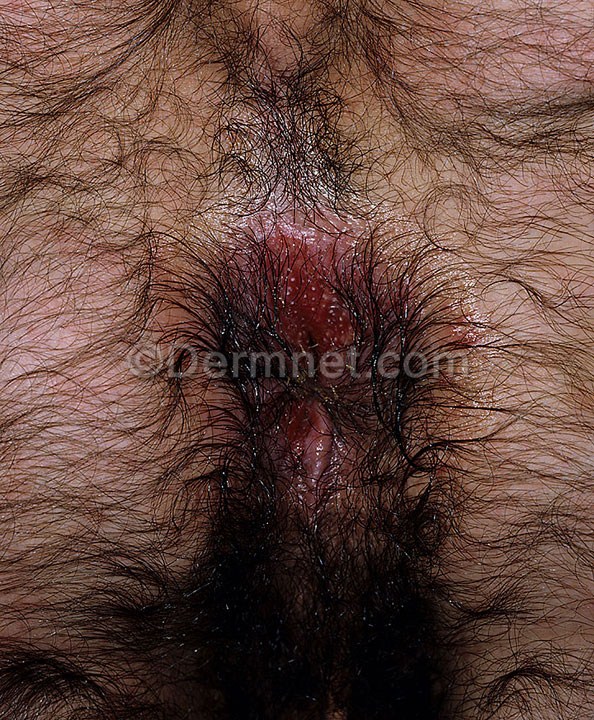
Disease: Herpes HPV and other STDs Photos